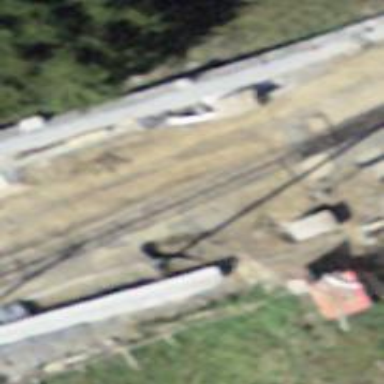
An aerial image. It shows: Platform edge at railway station.